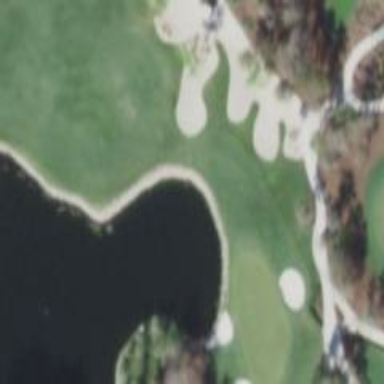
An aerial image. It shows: Golf fairway surrounded by grass.